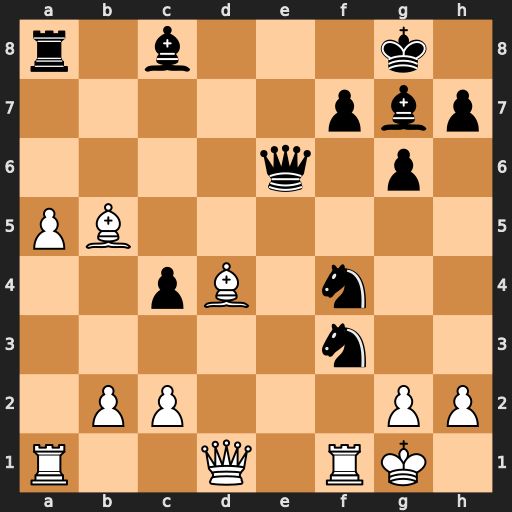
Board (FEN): r1b3k1/5pbp/4q1p1/PB6/2pB1n2/5n2/1PP3PP/R2Q1RK1
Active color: w
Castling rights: -
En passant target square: -
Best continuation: Qxf3 Bxd4+ Kh1